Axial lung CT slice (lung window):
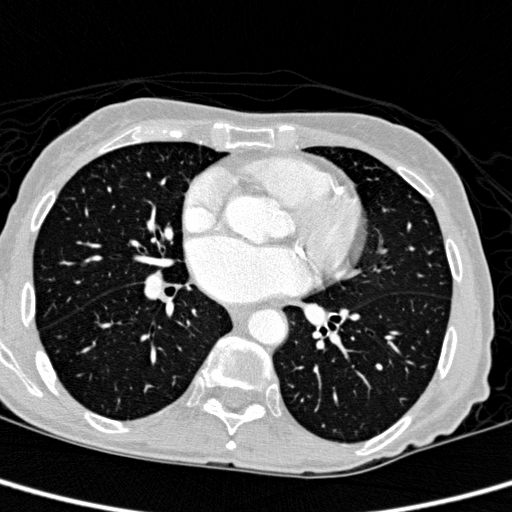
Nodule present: no